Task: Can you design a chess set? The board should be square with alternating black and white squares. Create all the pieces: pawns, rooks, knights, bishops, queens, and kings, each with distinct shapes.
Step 522:
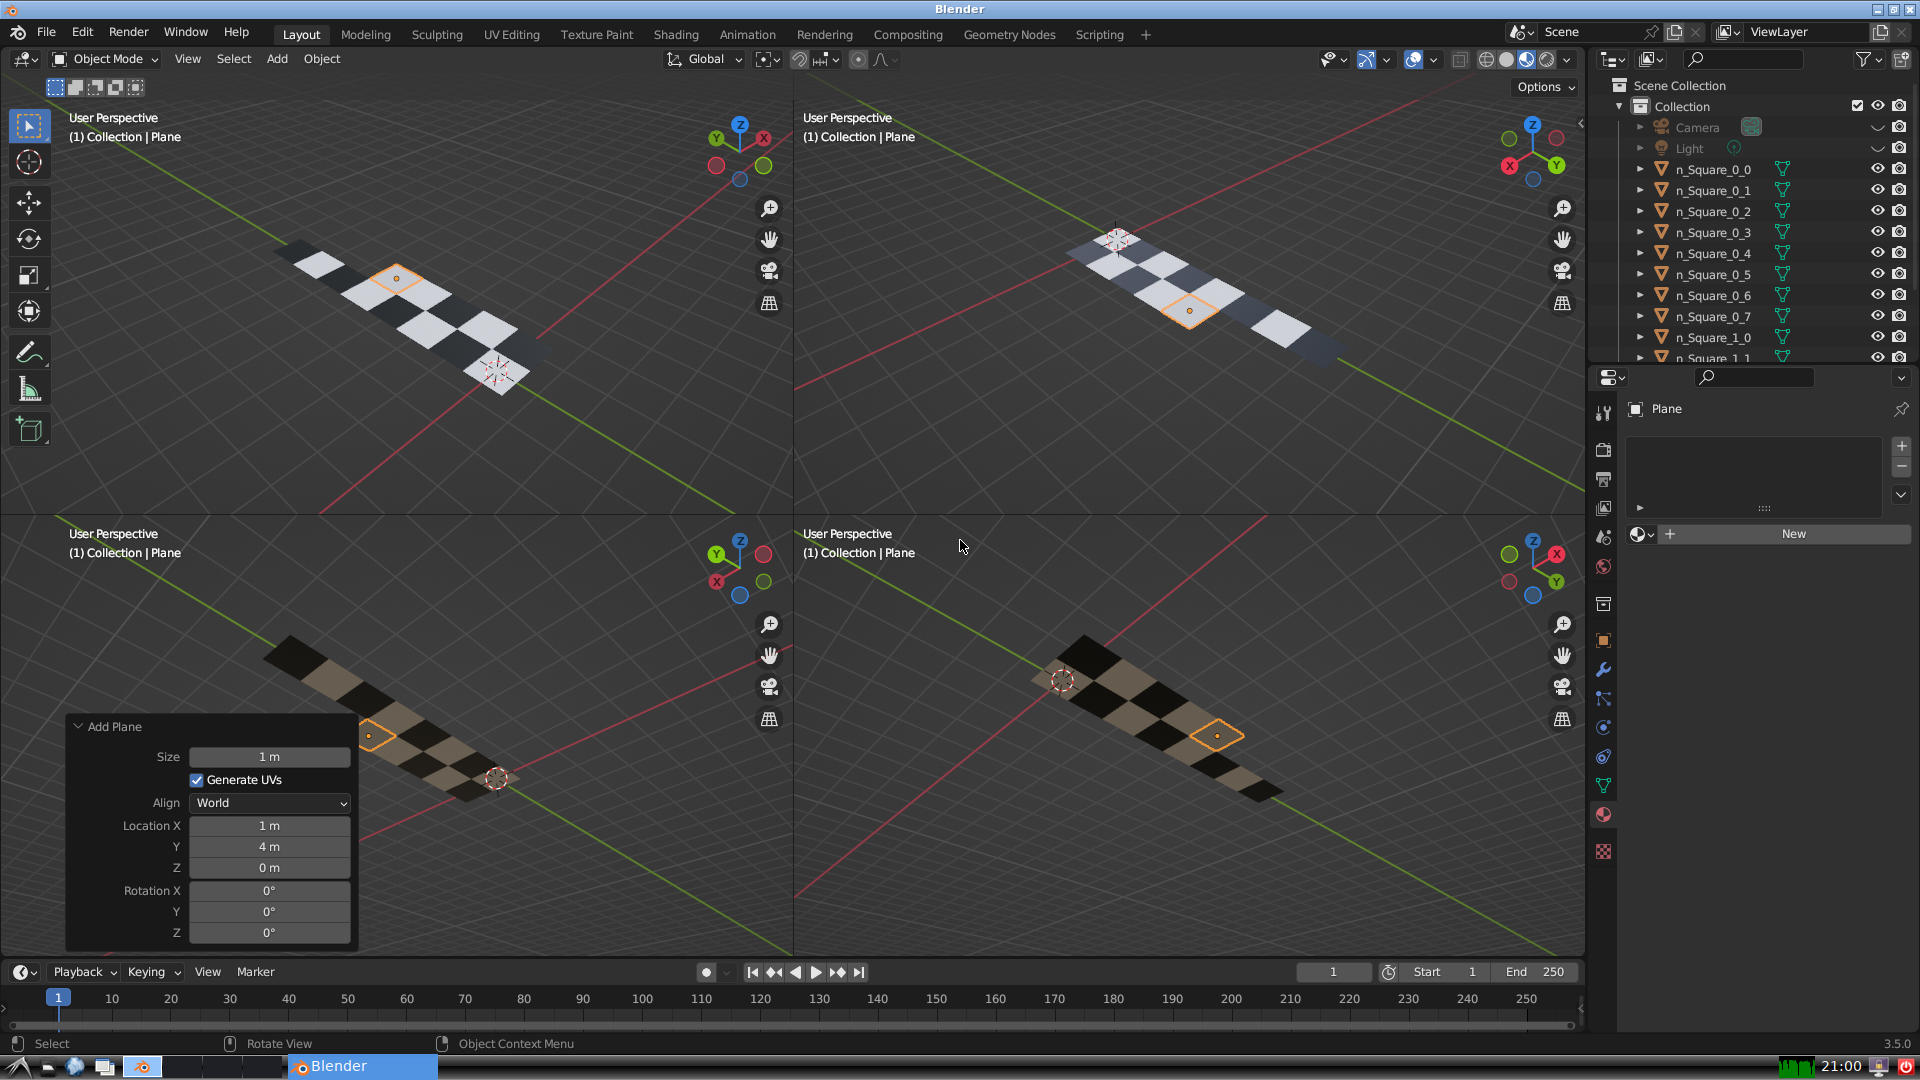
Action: {"mouse_move": [1608, 631]}